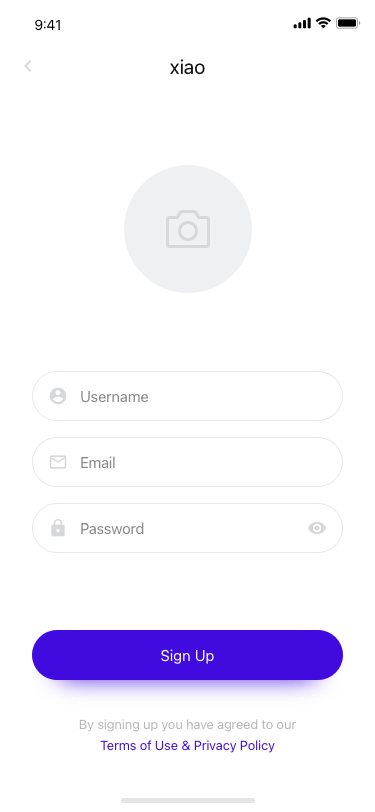
Text in this UI design:
By signing up you have agreed to our
Terms of Use & Privacy Policy
Sign Up
Username
Email
Password
xiao